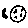
Label: moon